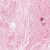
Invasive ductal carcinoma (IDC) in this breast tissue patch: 0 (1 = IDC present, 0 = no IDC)